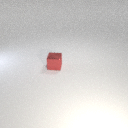
small red metal cube